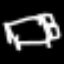
Label: bed